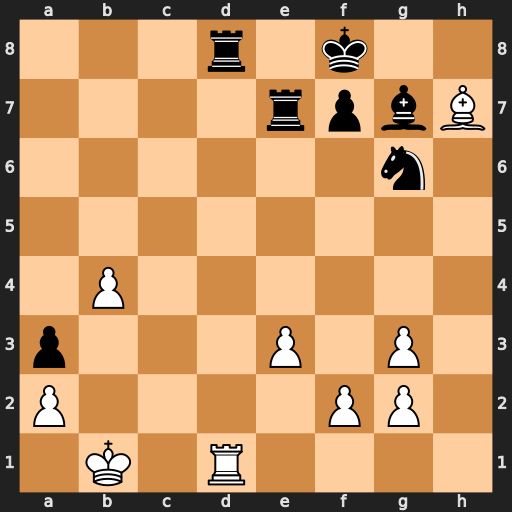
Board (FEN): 3r1k2/4rpbB/6n1/8/1P6/p3P1P1/P4PP1/1K1R4
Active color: w
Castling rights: -
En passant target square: -
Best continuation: Rxd8+ Re8 Rxe8+ Kxe8 Bxg6